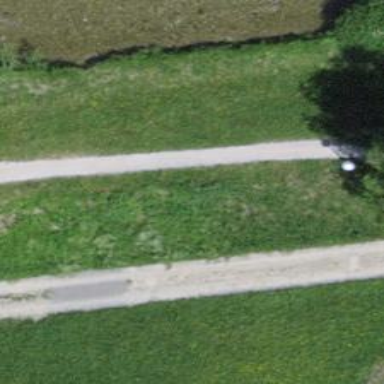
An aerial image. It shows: Unpaved footway.